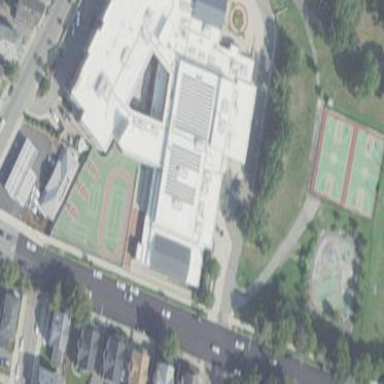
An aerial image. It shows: School.